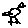
Label: bird